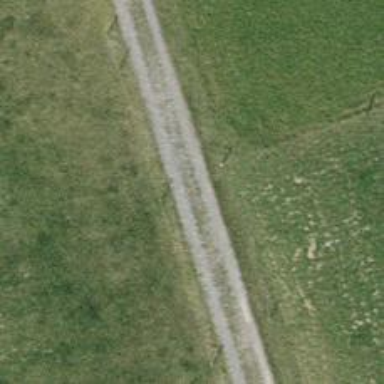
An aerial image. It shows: Pebblestone track with grade3 tracktype.